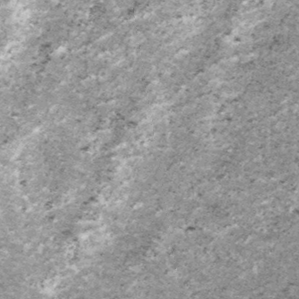
Label: frost